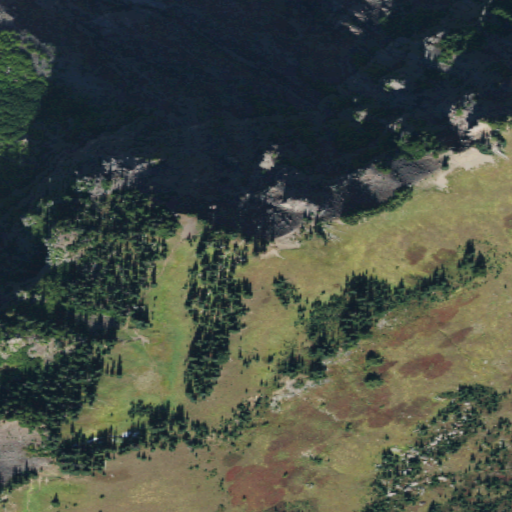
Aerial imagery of mountain in Washington named Mildred Point containing shrub, evergreen forest, barren land, and grassland